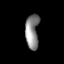
Tissue: lung
Cell type: Myeloid cells
Senescence score: 0.1235
Nuclear area (px): 454
Mean DAPI intensity: 139.159